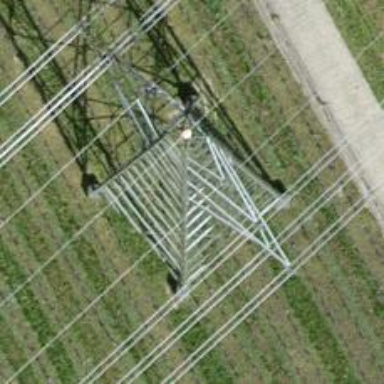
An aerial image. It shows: Power tower.